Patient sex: F
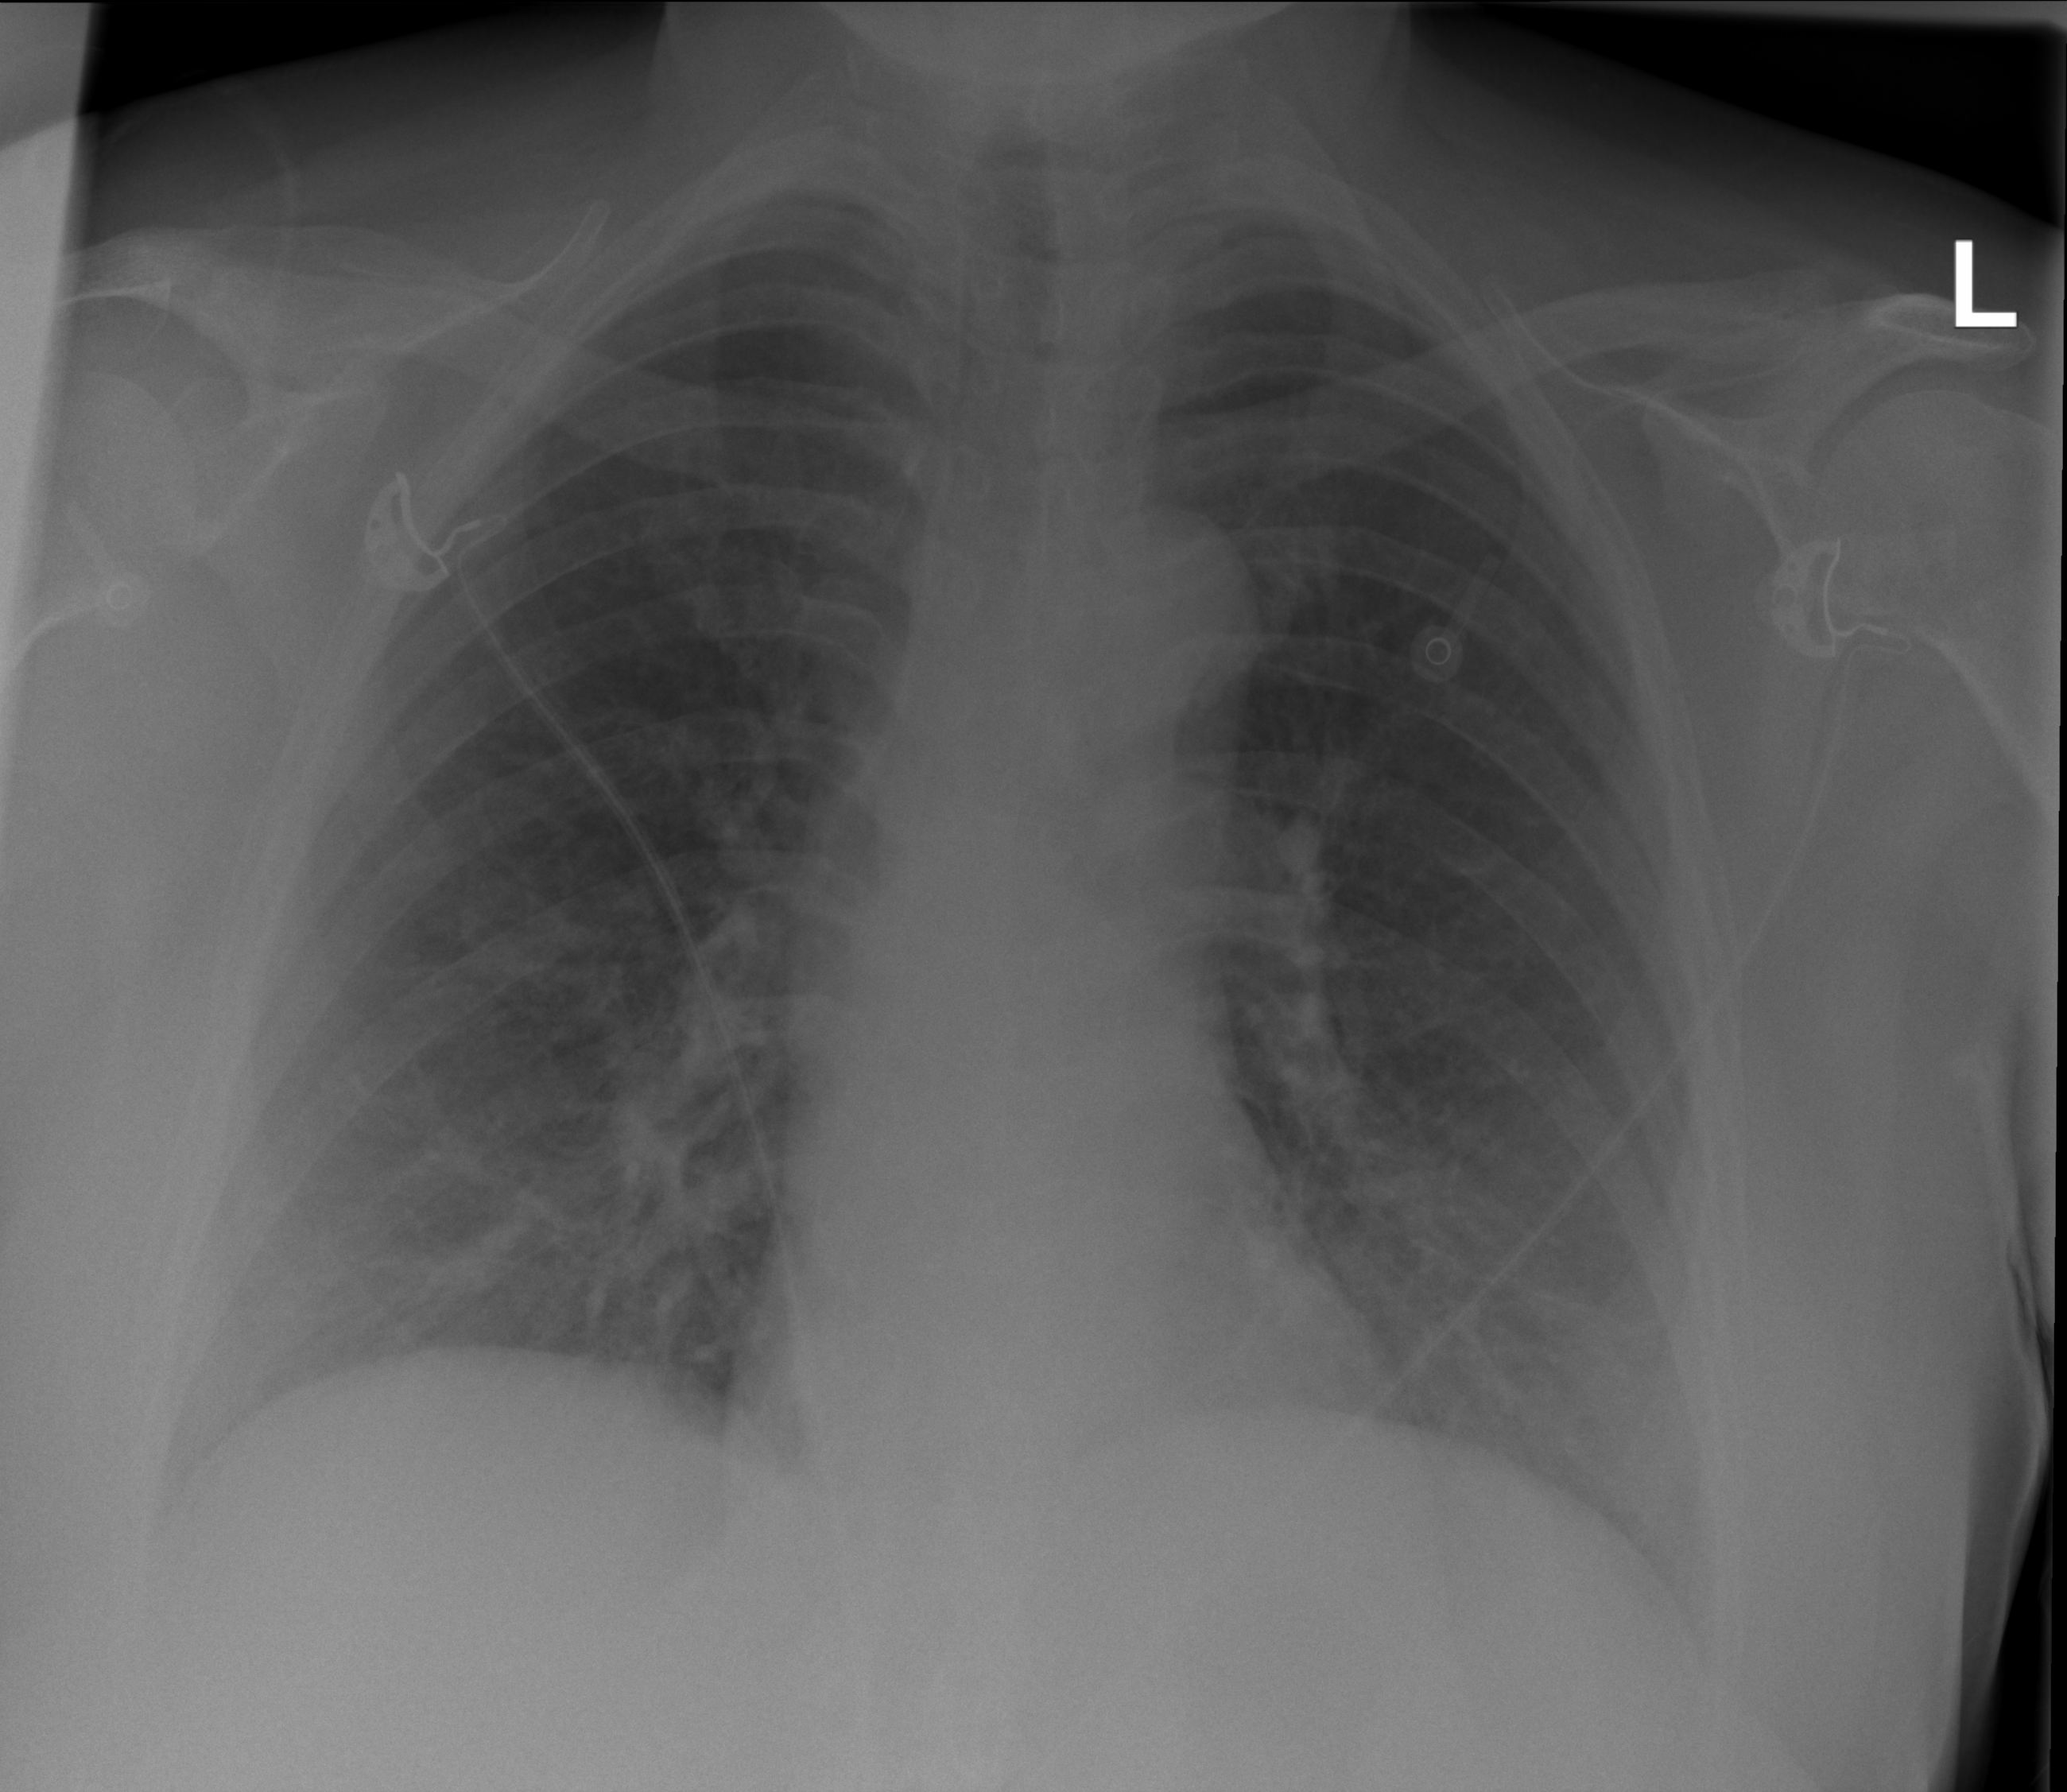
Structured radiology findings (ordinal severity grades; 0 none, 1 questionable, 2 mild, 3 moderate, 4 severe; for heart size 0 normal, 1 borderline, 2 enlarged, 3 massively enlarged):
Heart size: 0
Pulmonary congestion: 1
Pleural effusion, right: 0
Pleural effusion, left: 0
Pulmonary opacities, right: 1
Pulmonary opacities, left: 1
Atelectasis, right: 1
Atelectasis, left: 1